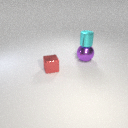
small cyan metal cylinder above large purple metal sphere